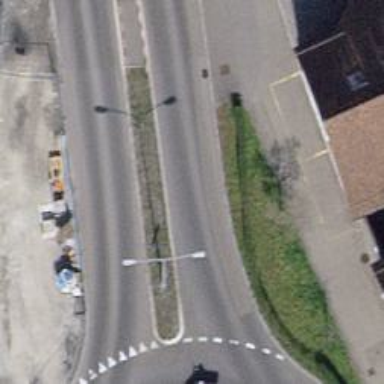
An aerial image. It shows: Kerb serving as barrier.